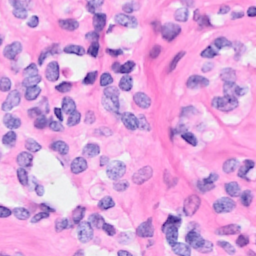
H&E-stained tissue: Breast